Chest X-ray. View position: PA
Patient age: 16
Patient sex: M
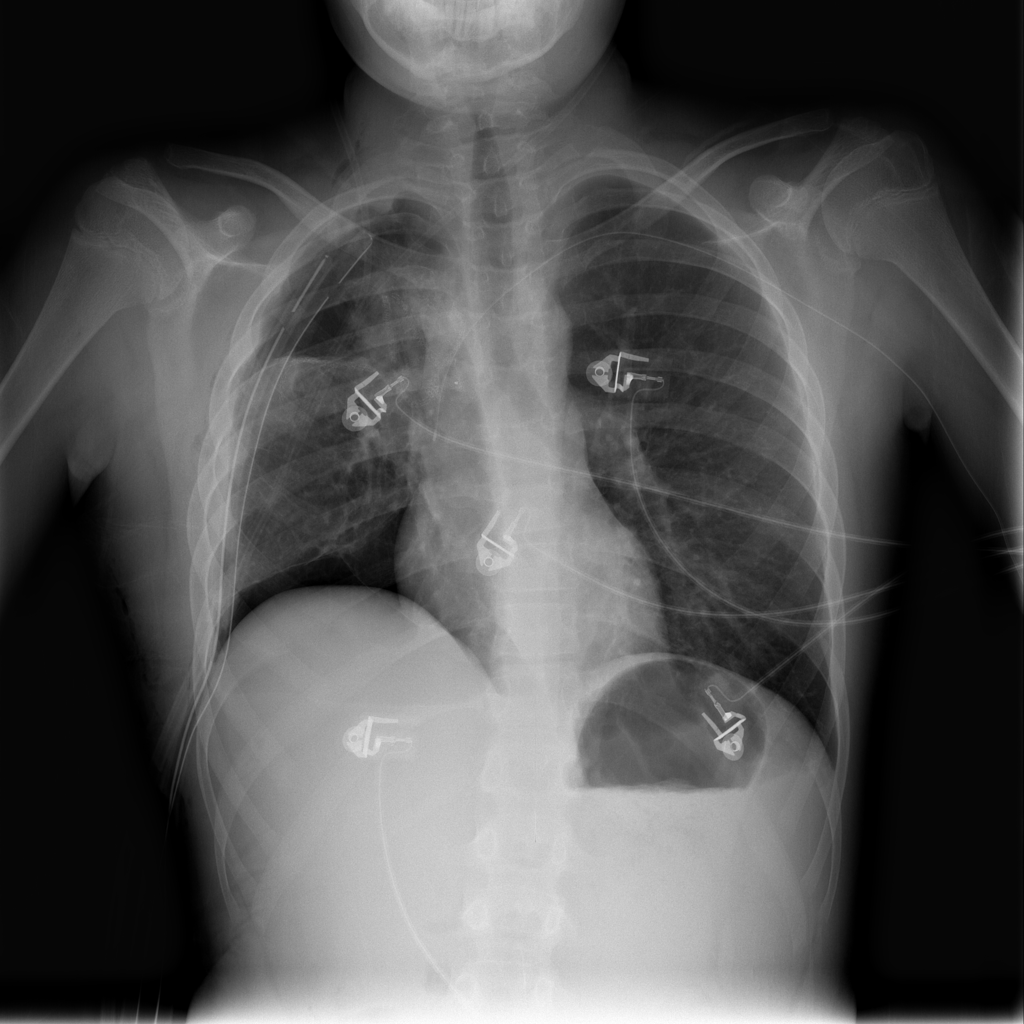
Finding: Pneumothorax